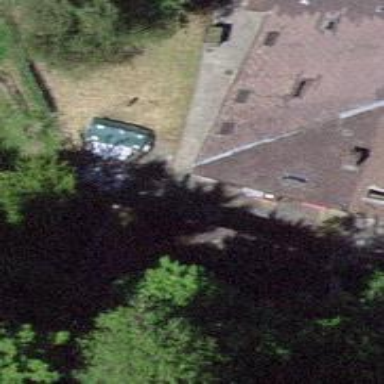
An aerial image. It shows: Garage.